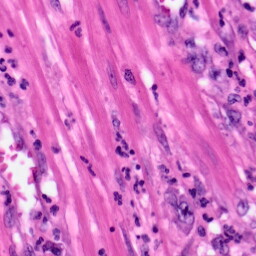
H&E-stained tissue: Pancreatic